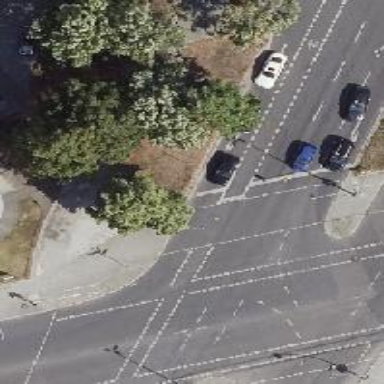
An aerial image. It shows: Road crossing with traffic signals.